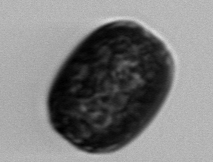
Label: Coscinodiscus